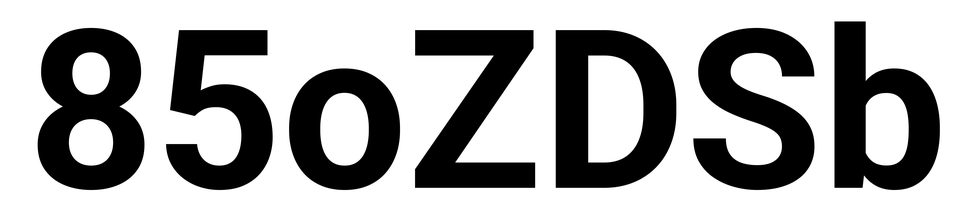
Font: Roboto_Bold